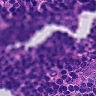
Metastatic tissue present: no